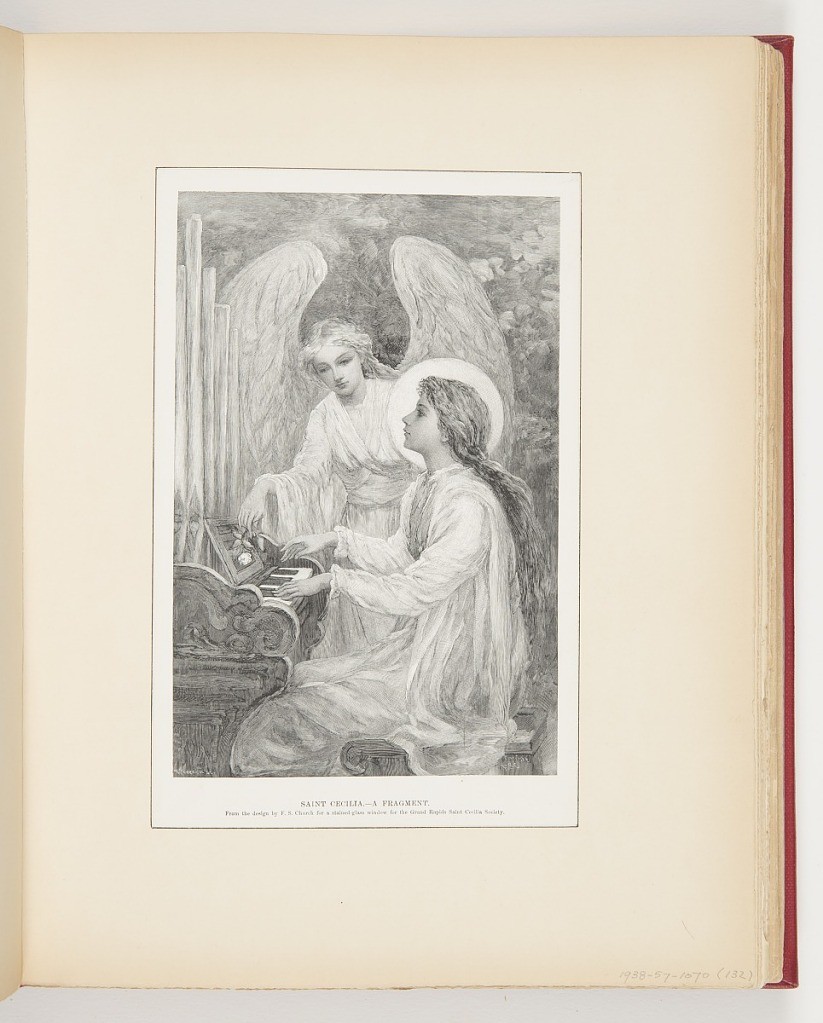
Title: Saint Cecilia—A Fragment, Illustration for Harper's New Monthly Magazine (XCI, No. DXLVI, November 1895, frontispiece)
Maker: Frederick Stuart Church, American, 1842–1924
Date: November 1895
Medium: Etching in black ink on paper
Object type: Ephemera
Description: Two figures. Front figure, profile of girl sitting on bench, facing left, with long hair playing the organ, with halo around head. Behind, figure of an angel, with long white wings, holding flower in right hand. Design for stained-glass window for the Grand Rapids Saint Cecilia Society.